Question: I am using ggplot and geoms to show my data, but the plot sidebar area just shows a gray box with the 'x' and 'y' axis correctly labeled.
Here is the output image:

The code which made the plot:
'''
ggplot(Wc, aes(y = popsafe, x = rnground)) +
geom_jitter(aes(col = me)) +
geom_smooth(method = "lm", se = FALSE, col = "black")
'''
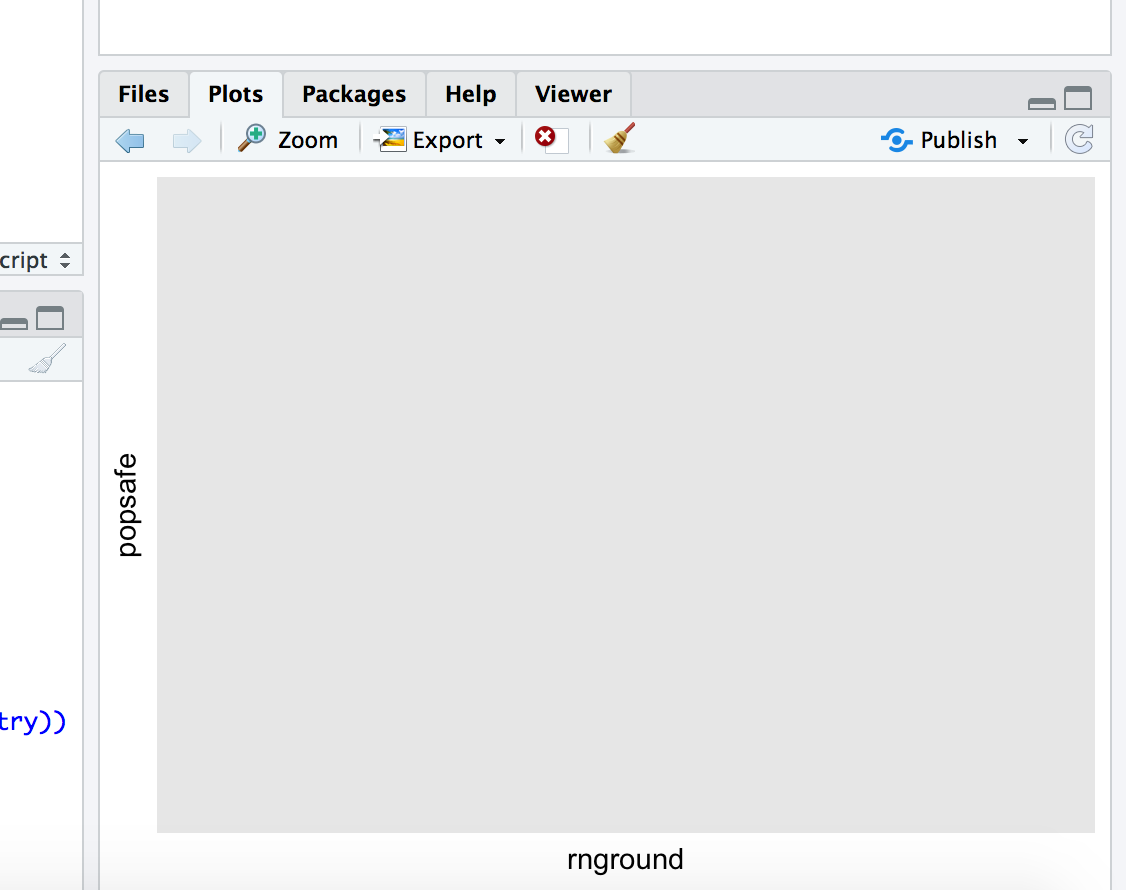
Answer: Looks like your dataset is empty. We don't know what your dataset contains, so here an example with the built-in 'iris' dataset. First a proper plot, using the same geoms and mappings you use:
'''
library(ggplot2)
ggplot(iris, aes(y = Sepal.Length, x = Sepal.Width)) +
geom_jitter(aes(col = Species)) +
geom_smooth(method = "lm", se = FALSE, col = "black")
'''
<URL>
Now I remove all the data from the dataset and replot:
'''
library(dplyr)
iris_empty <- filter(iris, Sepal.Length < 0)
ggplot(iris_empty, aes(y = Sepal.Length, x = Sepal.Width)) +
geom_jitter(aes(col = Species)) +
geom_smooth(method = "lm", se = FALSE, col = "black")
'''
<URL>
A simple 'head(Wc)' would confirm whether your dataset actually contains any data.